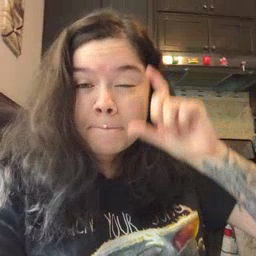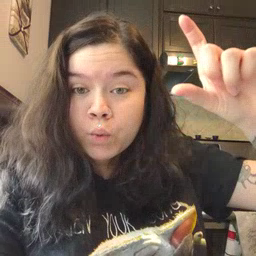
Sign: moon